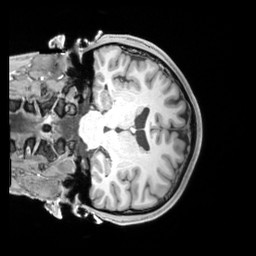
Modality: T1w
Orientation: coronal
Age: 21
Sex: male
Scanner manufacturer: siemens
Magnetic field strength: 3 T
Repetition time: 2.53 s
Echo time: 0.00326 s